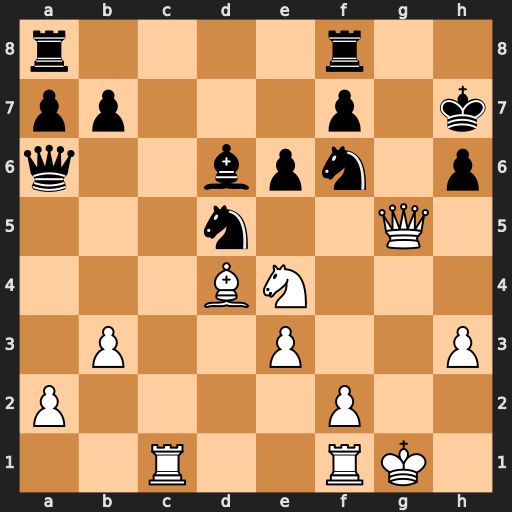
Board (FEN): r4r2/pp3p1k/q2bpn1p/3n2Q1/3BN3/1P2P2P/P4P2/2R2RK1
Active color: w
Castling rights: -
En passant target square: -
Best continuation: Nxf6+ Nxf6 Qxf6